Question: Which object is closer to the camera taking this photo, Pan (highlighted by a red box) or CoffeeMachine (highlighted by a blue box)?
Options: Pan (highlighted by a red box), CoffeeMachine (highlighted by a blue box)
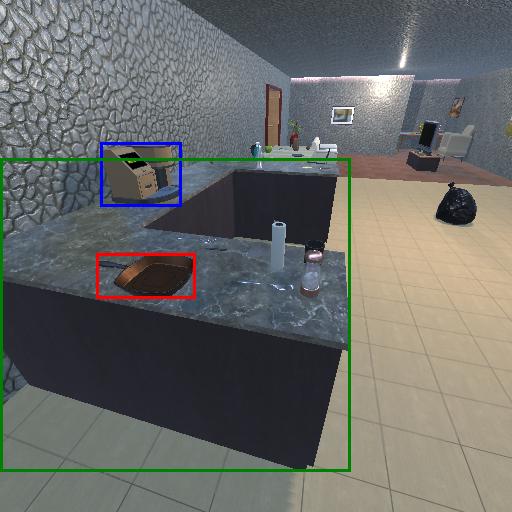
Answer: Pan (highlighted by a red box)